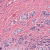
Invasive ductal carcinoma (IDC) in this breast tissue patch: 0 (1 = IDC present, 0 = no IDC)